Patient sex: M
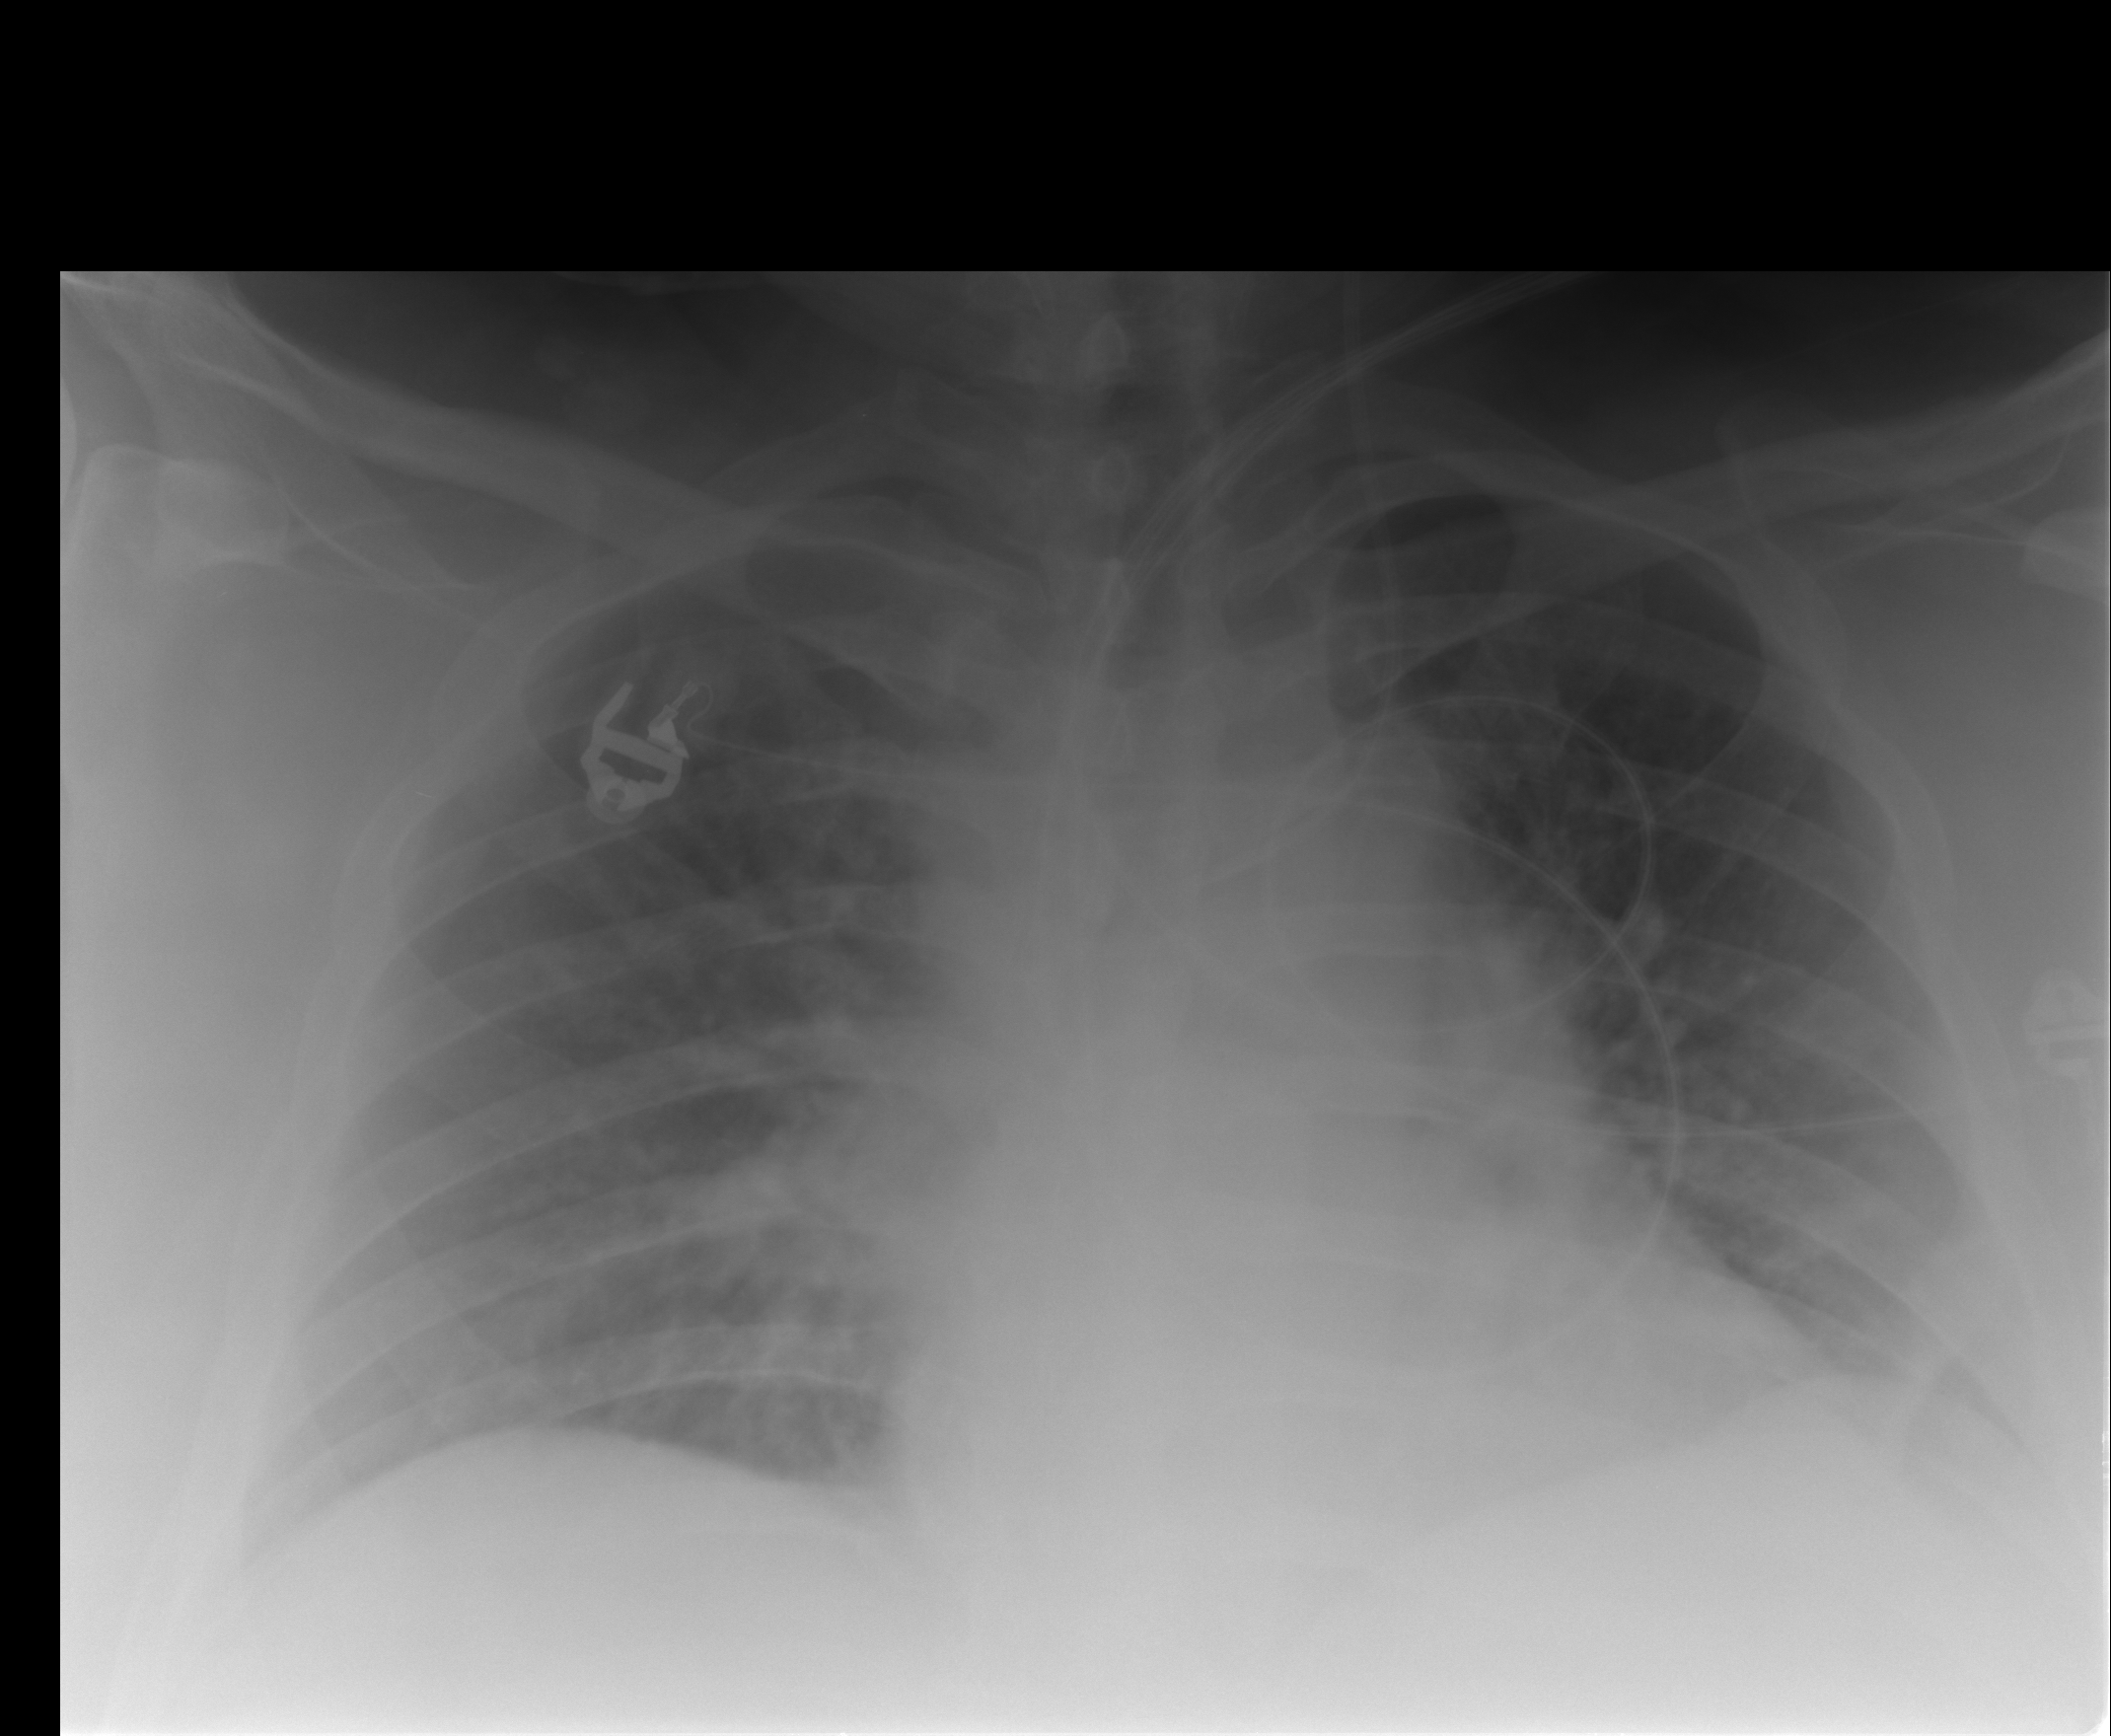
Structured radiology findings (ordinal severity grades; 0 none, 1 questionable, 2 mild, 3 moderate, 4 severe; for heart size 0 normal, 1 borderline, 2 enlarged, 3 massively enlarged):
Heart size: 2
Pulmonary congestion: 3
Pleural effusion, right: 0
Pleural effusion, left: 0
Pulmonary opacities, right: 0
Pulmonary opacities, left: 0
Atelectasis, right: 0
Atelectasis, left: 0